Question: Is Frank Zamboni <URL> implemented with javascript?
I tried to use firebug but I couldn't get any implementation information.

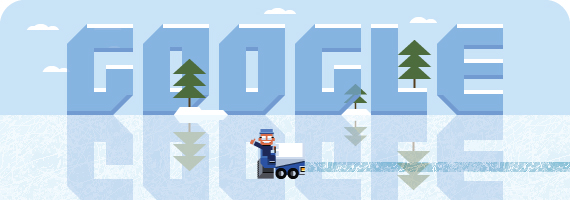
Answer: Here's a link to the source: <URL>